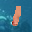
Label: 1